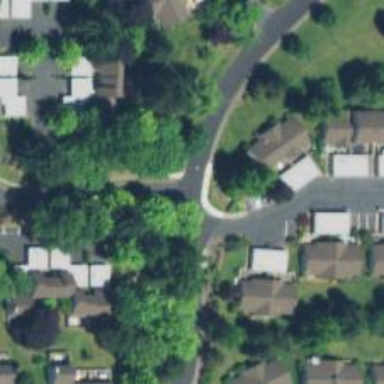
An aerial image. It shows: Residential road with sidewalk on the left.